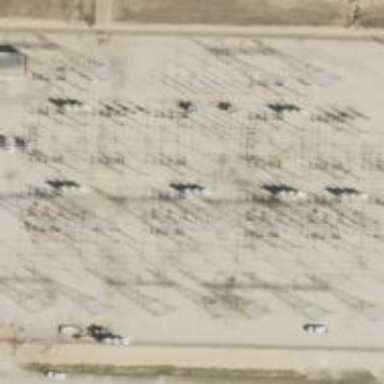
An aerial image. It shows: Switch for power supply.